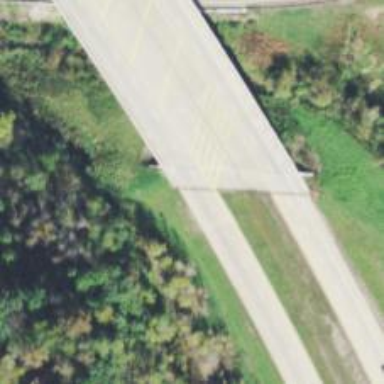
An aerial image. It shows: Trunk highway with bridge.